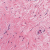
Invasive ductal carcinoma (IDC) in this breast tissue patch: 0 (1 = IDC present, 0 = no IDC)